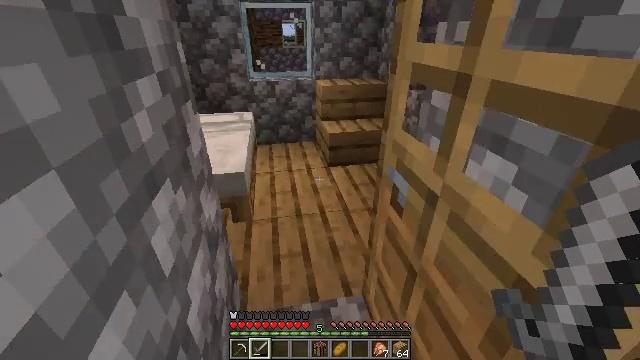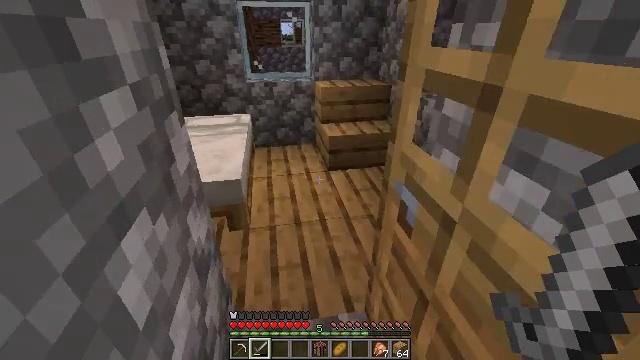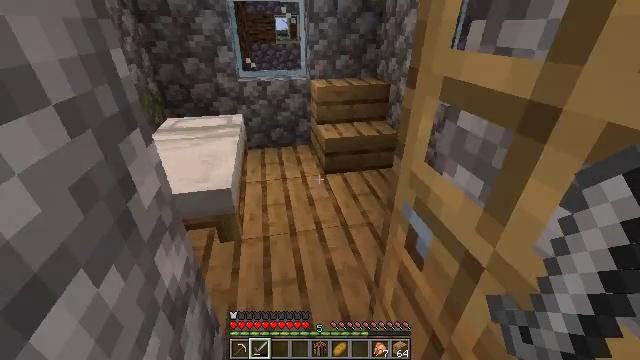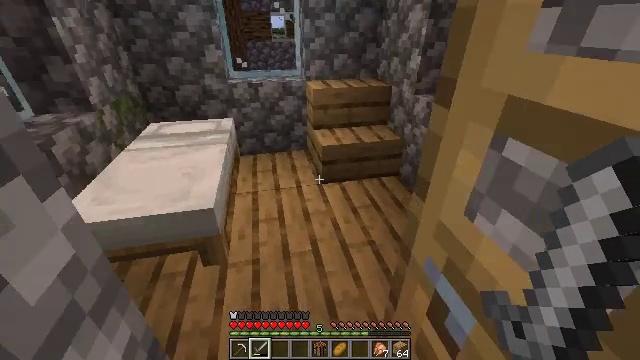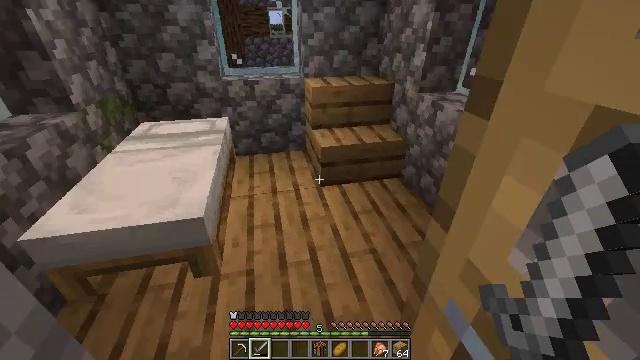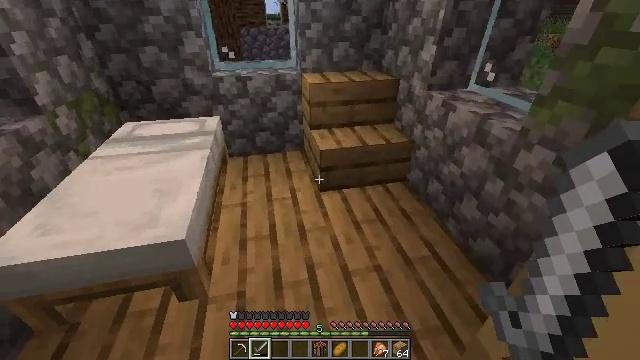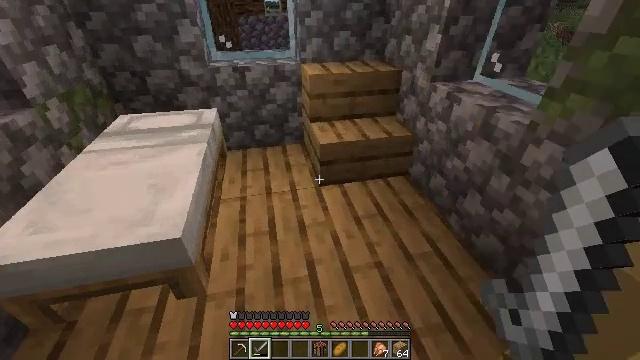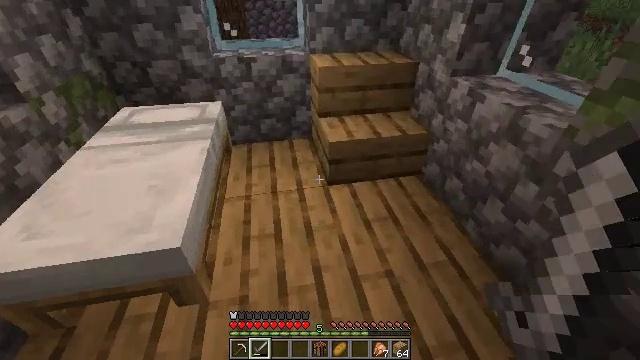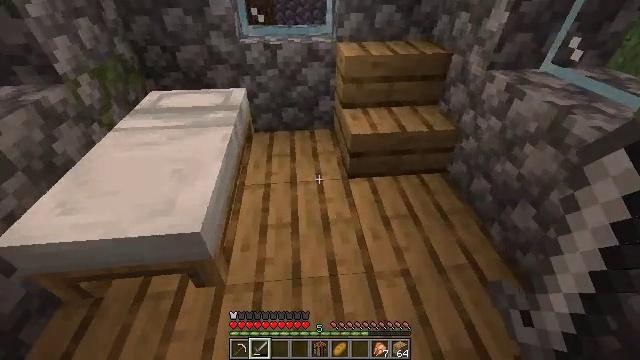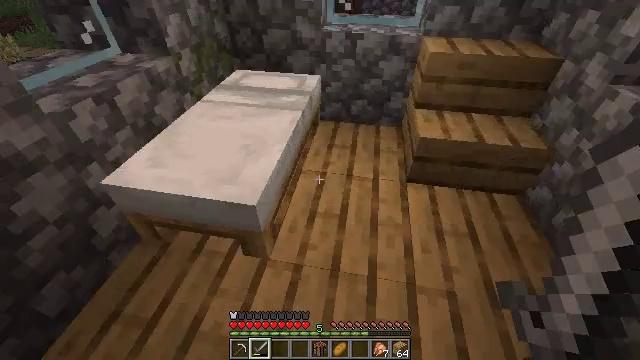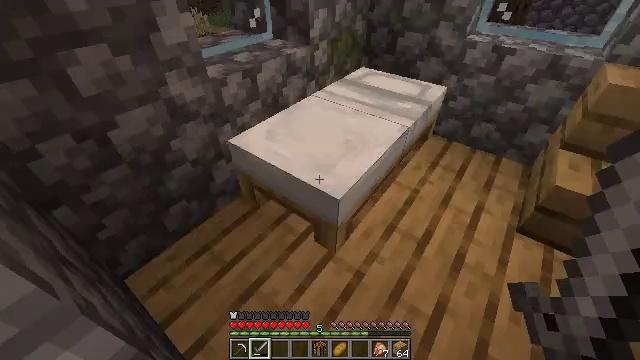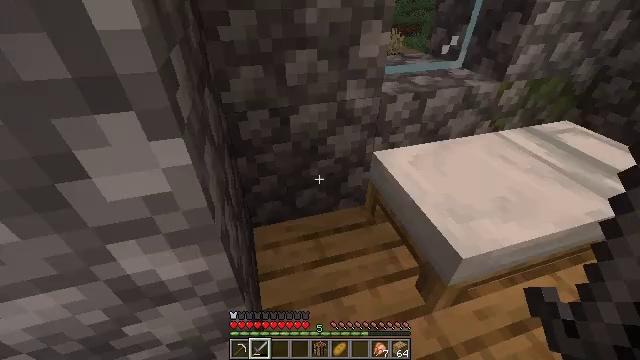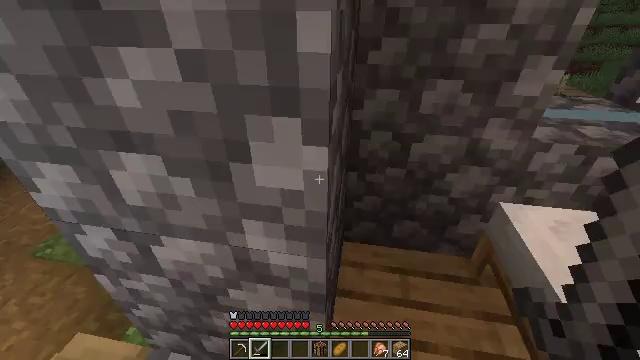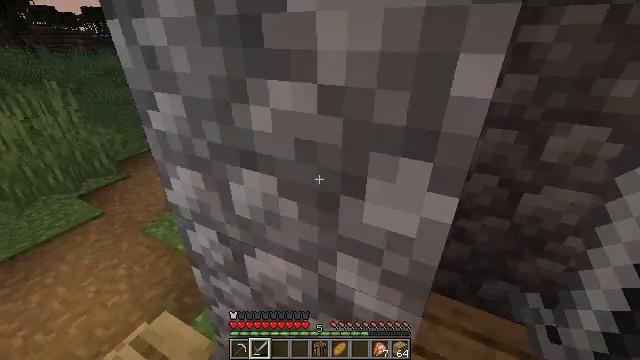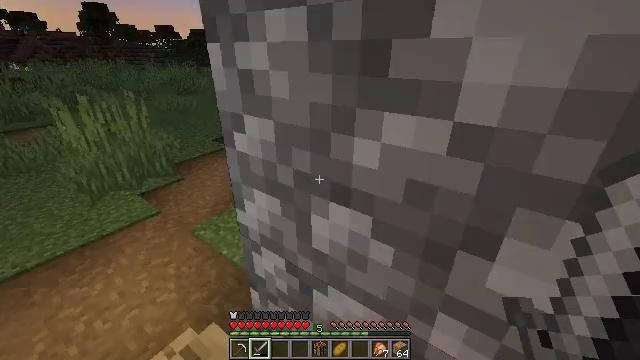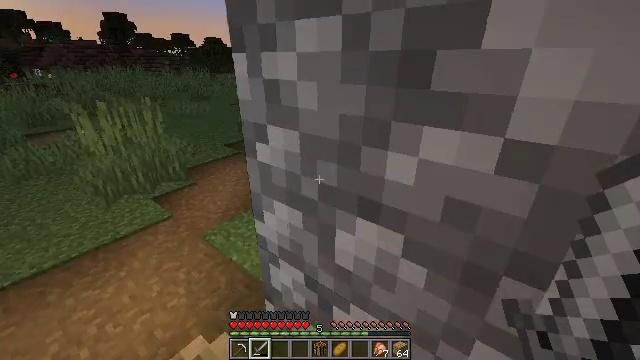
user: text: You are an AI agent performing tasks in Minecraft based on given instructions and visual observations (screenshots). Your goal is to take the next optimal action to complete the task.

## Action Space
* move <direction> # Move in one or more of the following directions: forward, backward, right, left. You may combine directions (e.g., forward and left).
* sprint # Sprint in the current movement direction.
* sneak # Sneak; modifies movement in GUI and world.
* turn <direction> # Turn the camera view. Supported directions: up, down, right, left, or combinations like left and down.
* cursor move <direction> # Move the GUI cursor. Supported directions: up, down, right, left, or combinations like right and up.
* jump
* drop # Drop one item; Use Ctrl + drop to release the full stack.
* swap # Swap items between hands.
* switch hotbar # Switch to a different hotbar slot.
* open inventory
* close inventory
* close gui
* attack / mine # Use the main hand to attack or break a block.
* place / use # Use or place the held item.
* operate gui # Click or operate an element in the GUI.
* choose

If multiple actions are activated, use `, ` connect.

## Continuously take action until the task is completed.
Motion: motion action
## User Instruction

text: Kill the chicken.
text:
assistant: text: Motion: move forward
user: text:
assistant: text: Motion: move forward
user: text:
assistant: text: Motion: move forward
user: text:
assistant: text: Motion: move forward
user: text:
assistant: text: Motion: move forward, turn down
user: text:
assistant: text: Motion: turn down
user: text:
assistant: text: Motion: turn left and down
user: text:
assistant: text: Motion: turn left and down
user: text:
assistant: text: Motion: turn left and down
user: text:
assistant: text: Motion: turn left
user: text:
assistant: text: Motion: turn left and up
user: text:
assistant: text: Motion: move left, turn left and up
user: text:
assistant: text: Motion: move left, turn left and up
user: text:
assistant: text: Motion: move left, turn left and up
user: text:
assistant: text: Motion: move left, turn left and up
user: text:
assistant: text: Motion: move left, turn up
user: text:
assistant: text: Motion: move left, turn up
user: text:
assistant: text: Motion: move left, turn right and up
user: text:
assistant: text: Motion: move left, turn right and up
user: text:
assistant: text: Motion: move forward and move left, sprint, turn right and up
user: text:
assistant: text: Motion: move forward and move left, sprint, turn right and up
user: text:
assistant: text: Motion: move forward and move left, sprint, turn right and up
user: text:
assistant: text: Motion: move forward and move left, sprint, turn right and up
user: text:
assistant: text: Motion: move forward and move left, sprint, turn right and up
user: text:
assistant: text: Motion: move forward and move left, sprint
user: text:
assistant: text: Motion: move forward, sprint
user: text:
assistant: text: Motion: move forward, sprint
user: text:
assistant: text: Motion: move forward, sprint
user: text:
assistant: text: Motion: move forward, sprint, turn right and up
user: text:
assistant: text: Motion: move forward, sprint, turn up